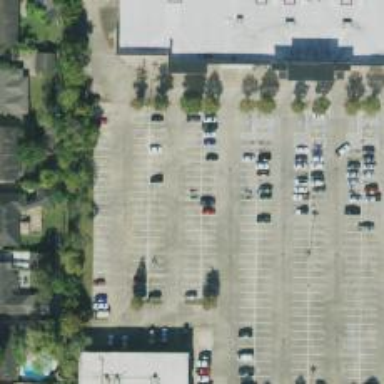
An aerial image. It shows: Parking space.